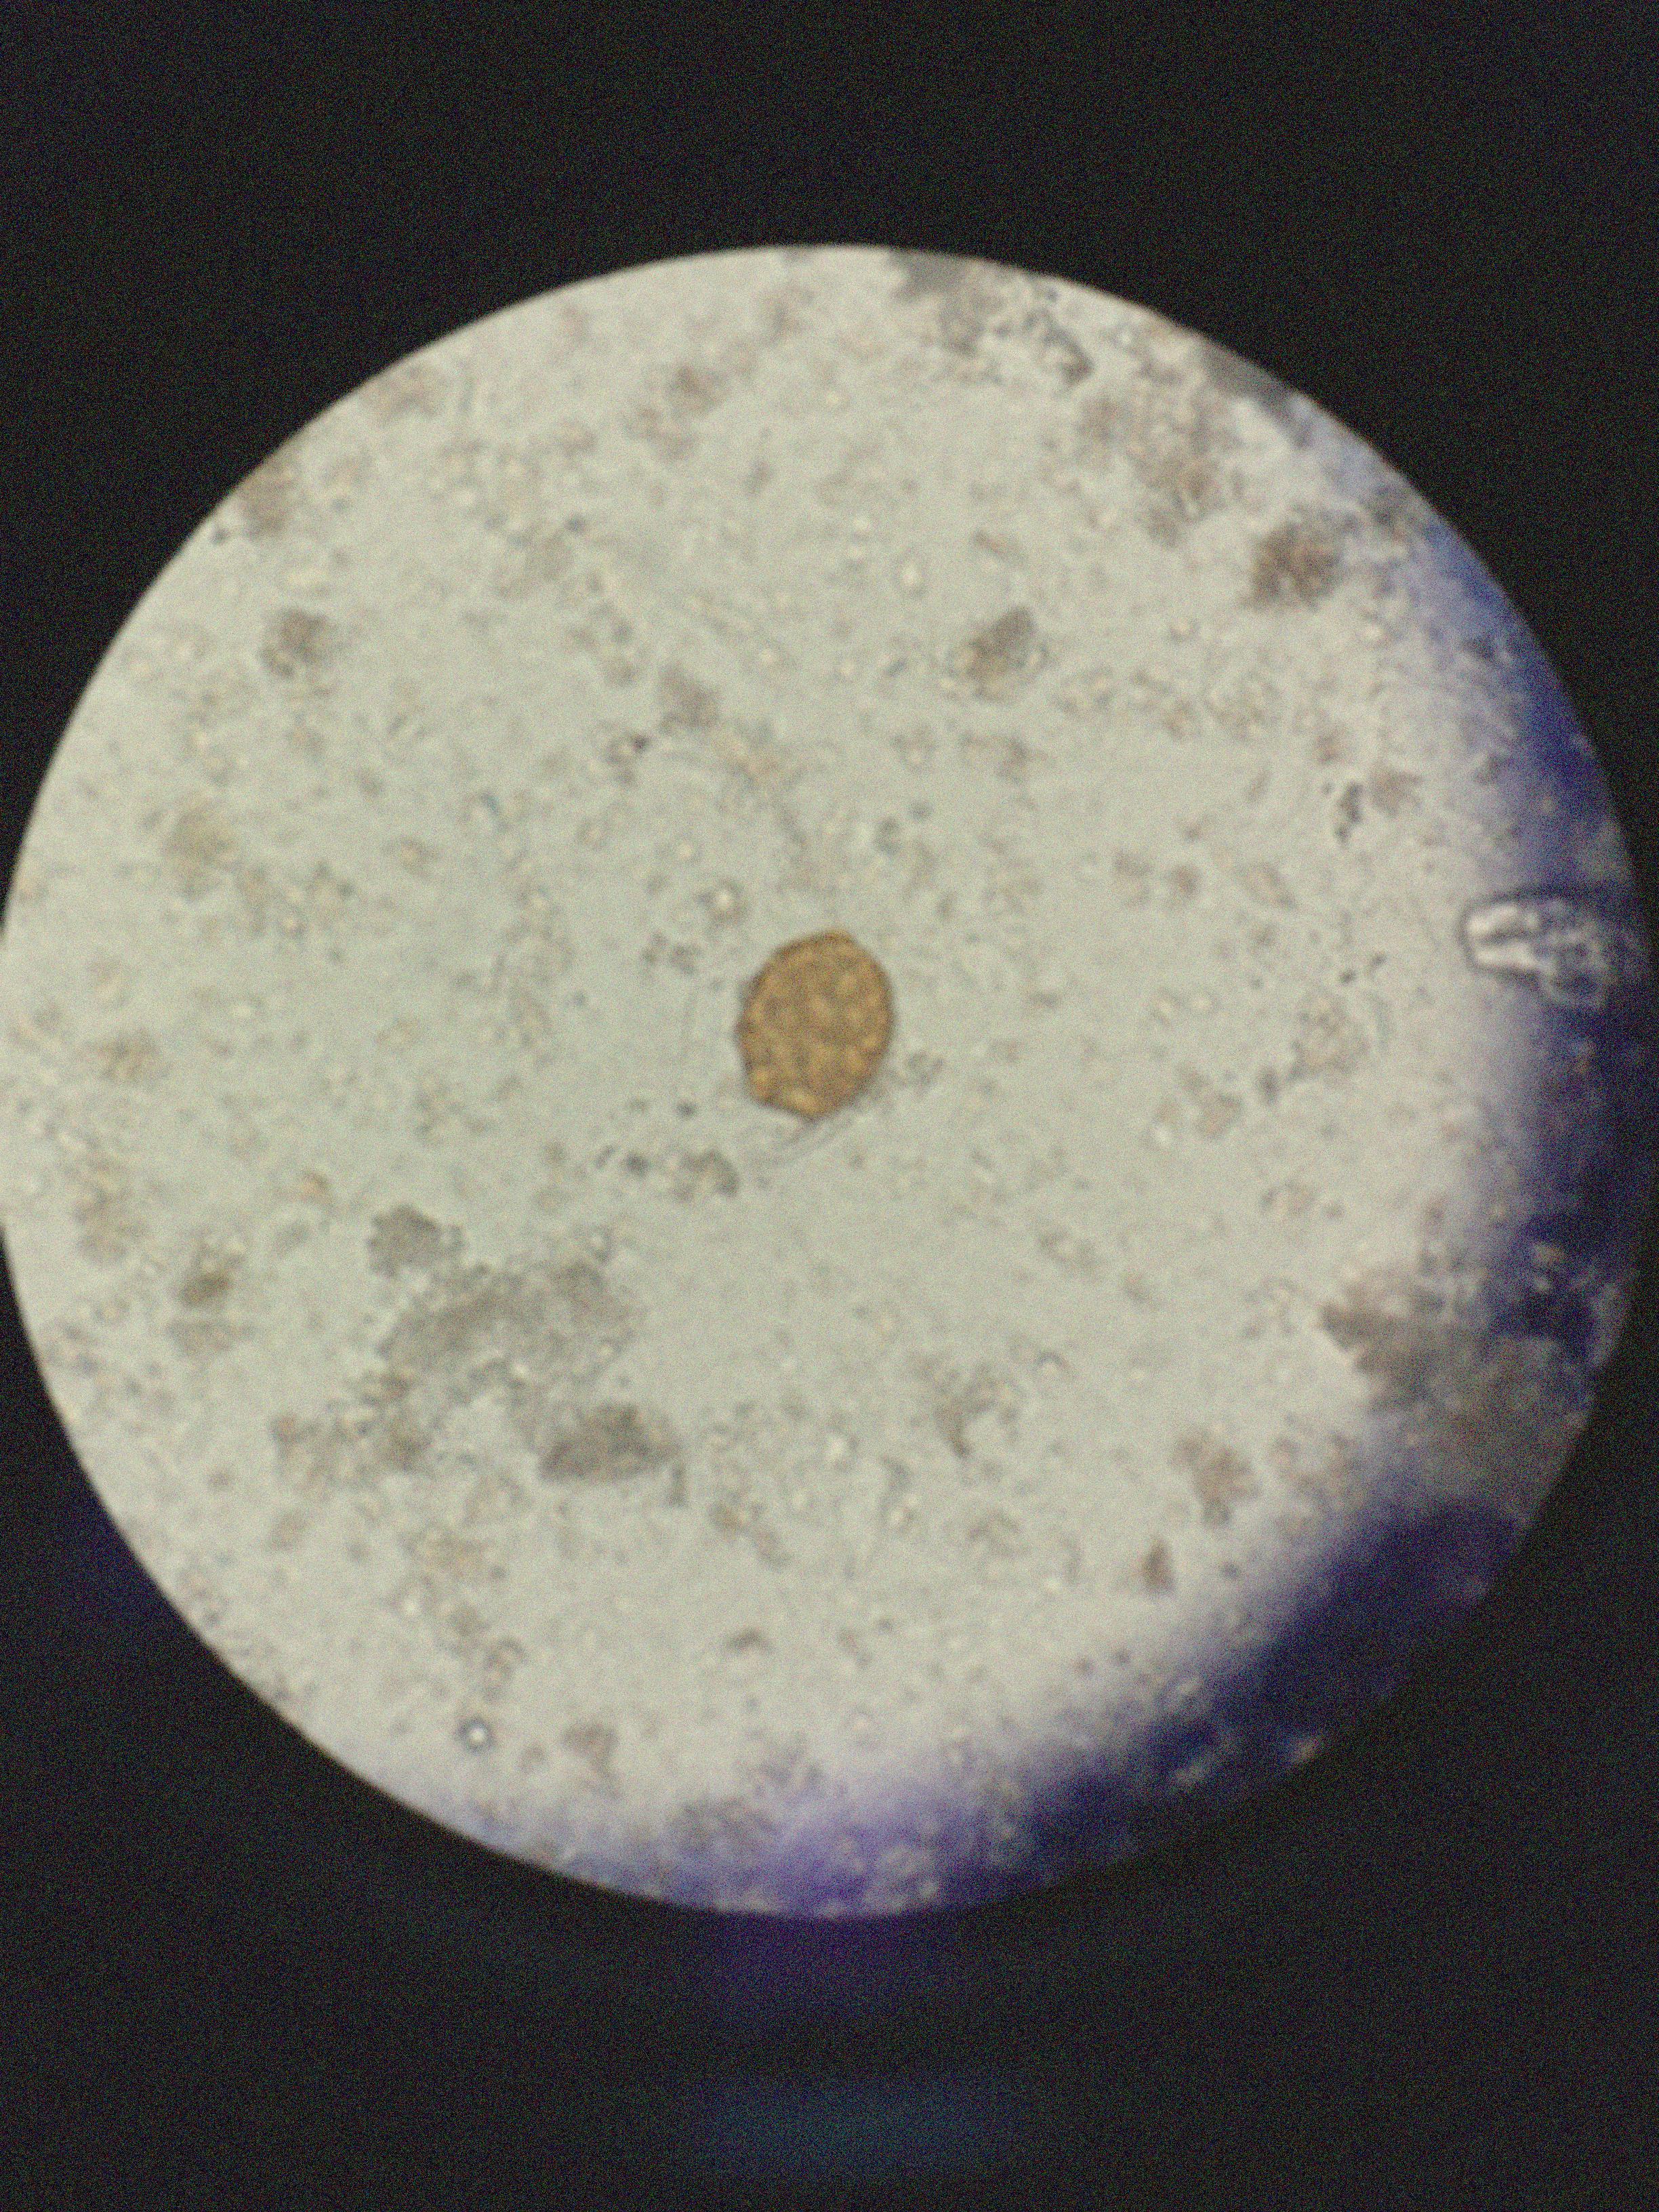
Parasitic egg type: Ascaris lumbricoides